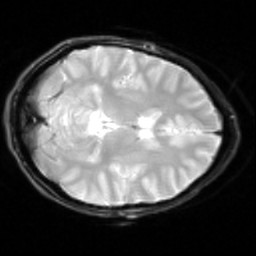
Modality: inplaneT2
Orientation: axial
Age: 27
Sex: female